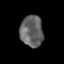
Tissue: skin
Cell type: Epithelial cells
Senescence score: 0.2177
Nuclear area (px): 702
Mean DAPI intensity: 100.095